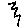
Label: zigzag